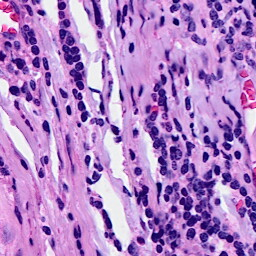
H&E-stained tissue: Breast